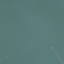
Land use / land cover class: SeaLake